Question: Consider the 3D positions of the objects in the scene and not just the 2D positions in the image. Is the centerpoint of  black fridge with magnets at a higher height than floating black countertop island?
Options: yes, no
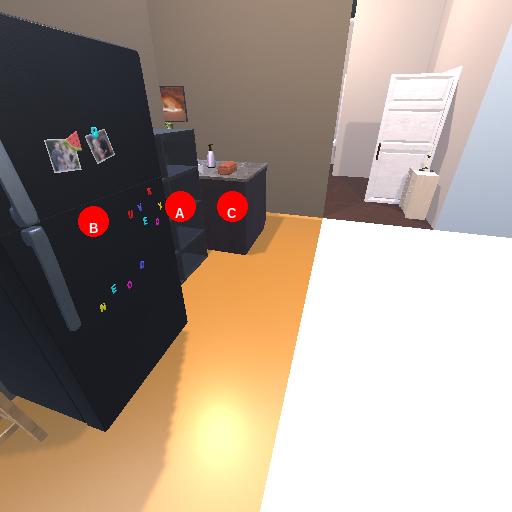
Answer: yes